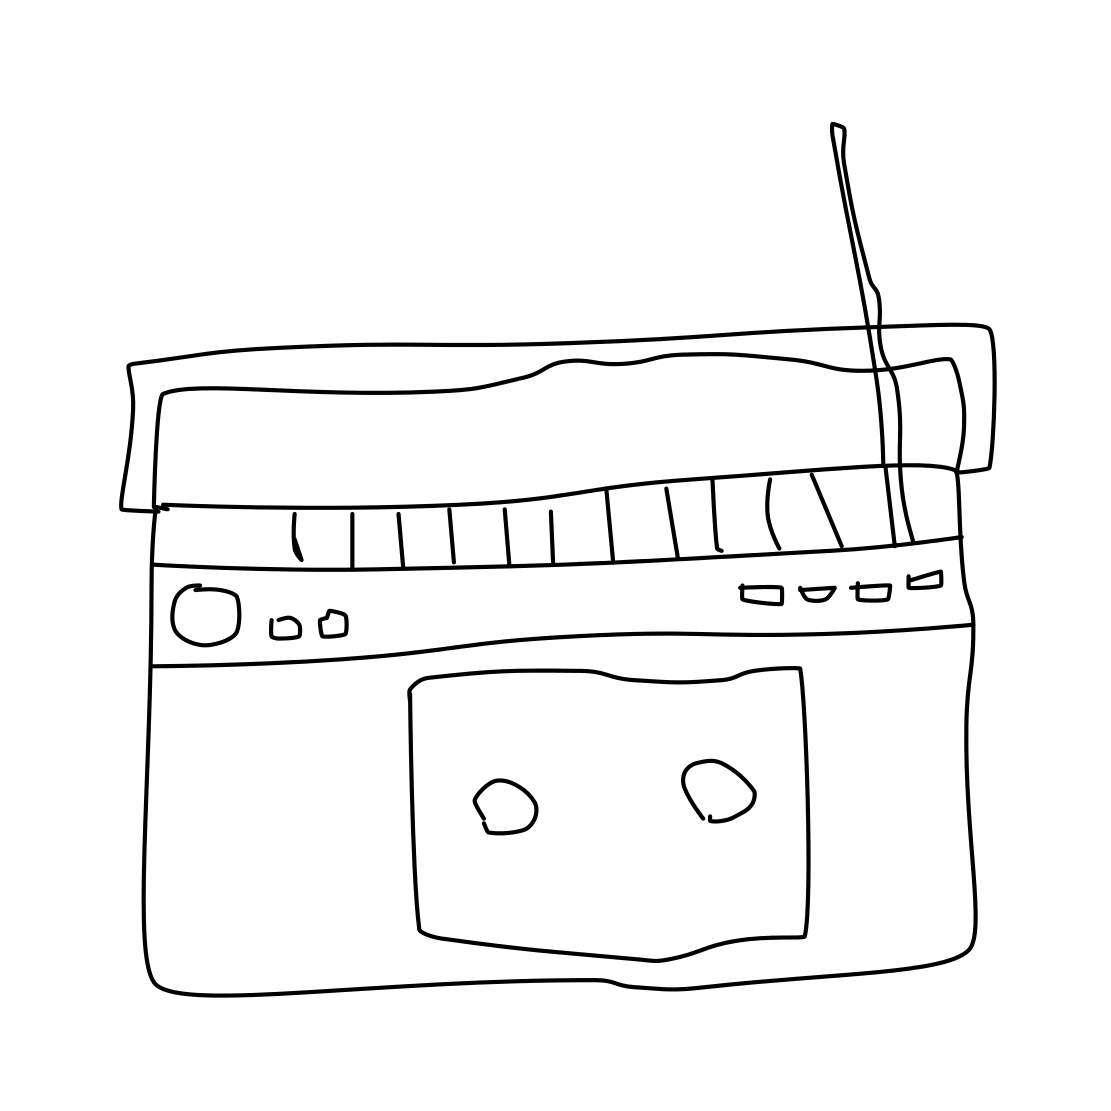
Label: radio